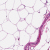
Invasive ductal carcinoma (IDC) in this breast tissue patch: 0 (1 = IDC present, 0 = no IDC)